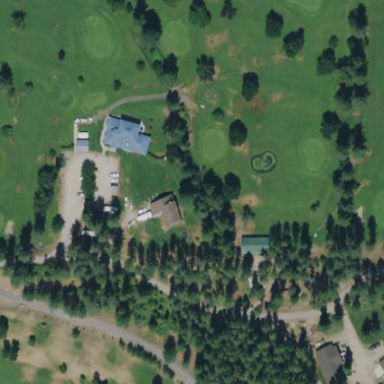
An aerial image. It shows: Golf course surrounded by greenery.